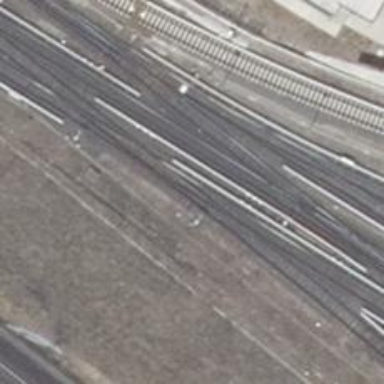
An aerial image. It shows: Railway signal.